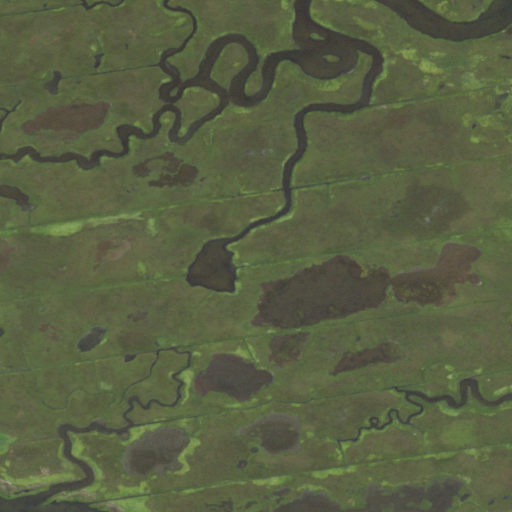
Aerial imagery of island in New York named Thatch Island containing only herbaceous wetlands